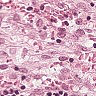
Metastatic tissue present: no